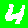
Digit: 4